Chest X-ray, PA view. Patient: 72 years old, sex F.
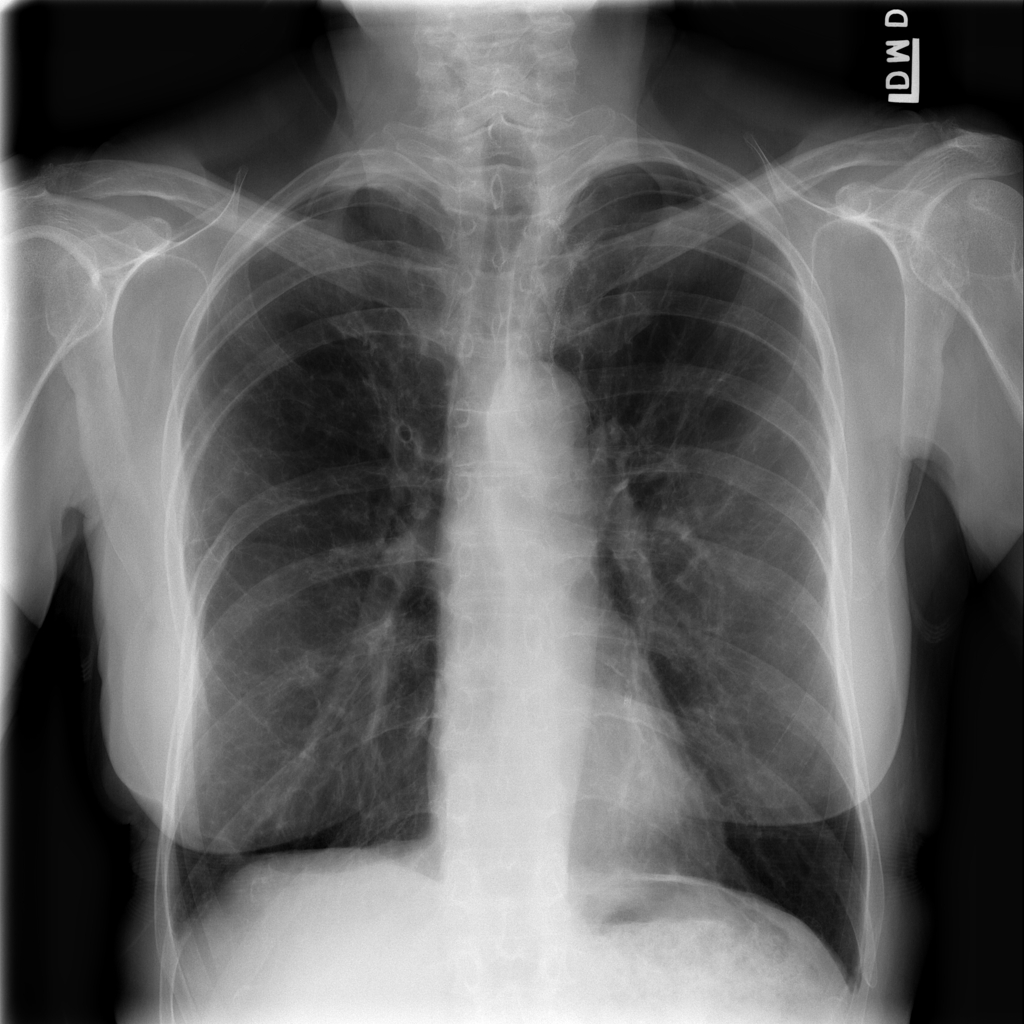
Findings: No Finding